Question: I would like to added a marginal space between groups of box plots by using the 'stats_summary' method.
Here is a small example of my problem
'''
library(ggplot2)
library(reshape2)
data1 <- (lapply(letters[1:5], function(l1) return(matrix(rt(5*3, 1), nrow = 5, ncol = 3, dimnames = list(cat2=letters[6:10], cat3=letters[11:13])))))
names(data1) <- letters[1:5]
data2 <- melt(data1)
customstats <- function(x) {
xs <- sort(x)
return(c(ymin=min(x), lower= mean(xs[xs < mean(x)]), middle = mean(x) , upper = mean(xs[xs > mean(x)]), ymax=max(x)))
}
ggplot(data2, aes(x=cat2, y=value, fill=cat3), width=2) +
stat_summary(fun.data = customstats, geom = "boxplot",
alpha = 0.5, position = position_dodge(1), mapping = aes(fill=cat3))
'''
The result is the following picture.

I would like to achieve a visual separation for each "cat2" and add a "space" between the group of boxplots (I'm retricted to using the 'stats_summary' since I have a custom statistic). How can I do it?
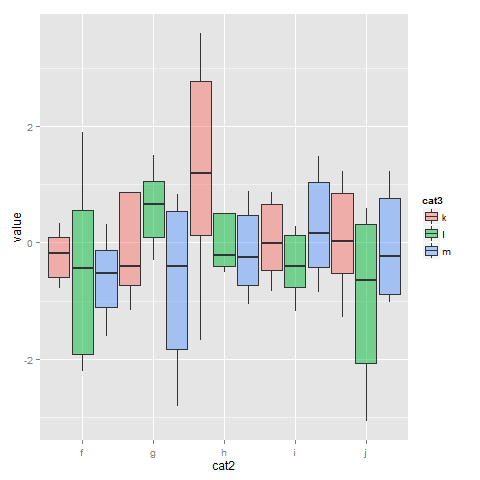
Answer: I have fixed a similar problem in an ugly (but effective for me) way by creating a dataframe with the same plotting variables as my original data, but with x (or y) positioned or factored that it fits between the two points I want to separate and missing values for y (or x). For your problem, I added the following code and got an image with spacial separation of clusters.
'''
library(plyr)
empties <- data.frame(cat2_orig=unique(data2$cat2)[-length(unique(data2$cat2))])
#no extra space needed between last cluster and edge of plot
empties$cat2 <- paste0(empties$cat2_orig,empties$cat2_orig)
empties$value <- NA
data2_space <- rbind.fill(data2,empties)
ggplot(data2_space, aes(x=cat2, y=value, fill=cat3), width=2) +
stat_summary(fun.data = customstats, geom = "boxplot",
alpha = 0.5, position = position_dodge(1), mapping = aes(fill=cat3)) +
#remove tickmarks for non-interesting points on x-axis
scale_x_discrete(breaks=unique(data2$cat2))
'''